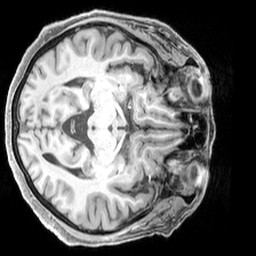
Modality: T1w
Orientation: axial
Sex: female
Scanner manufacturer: siemens
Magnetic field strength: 3 T
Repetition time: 2.3 s
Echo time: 0.00226 s